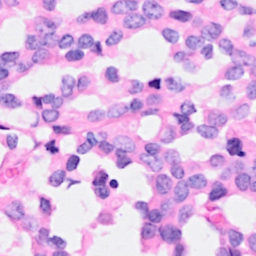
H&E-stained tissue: Breast